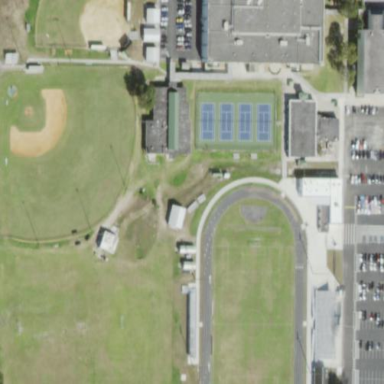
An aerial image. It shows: School.